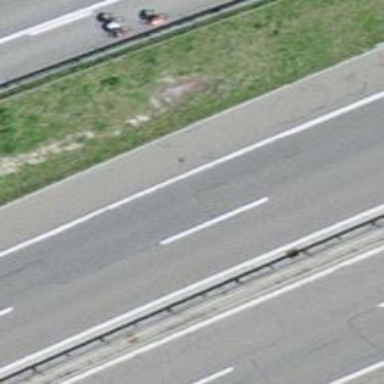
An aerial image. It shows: Motorway.